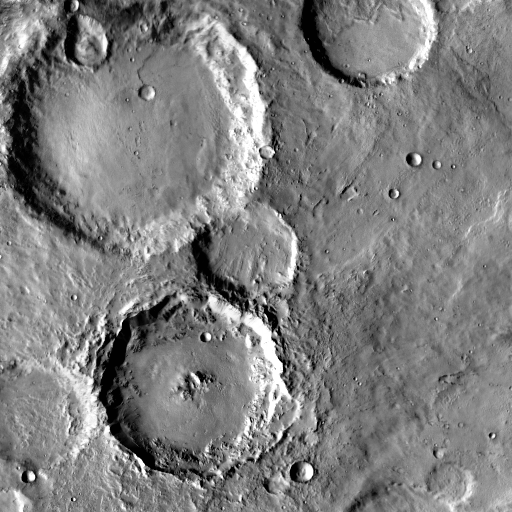
Crater classes present: Background, Other, Layered, Buried, Secondary